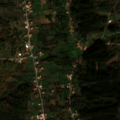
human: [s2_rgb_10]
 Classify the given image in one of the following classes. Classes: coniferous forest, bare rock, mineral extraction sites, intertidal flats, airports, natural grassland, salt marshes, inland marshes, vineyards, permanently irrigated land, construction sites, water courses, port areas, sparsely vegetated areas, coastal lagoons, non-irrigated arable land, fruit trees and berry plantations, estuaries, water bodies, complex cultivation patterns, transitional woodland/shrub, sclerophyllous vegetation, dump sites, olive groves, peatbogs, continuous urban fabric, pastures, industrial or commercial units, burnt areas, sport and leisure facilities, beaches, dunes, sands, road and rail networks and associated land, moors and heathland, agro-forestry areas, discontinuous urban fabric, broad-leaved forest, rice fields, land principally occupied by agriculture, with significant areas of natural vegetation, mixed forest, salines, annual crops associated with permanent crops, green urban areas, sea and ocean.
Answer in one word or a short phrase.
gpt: olive groves, complex cultivation patterns, land principally occupied by agriculture, with significant areas of natural vegetation, broad-leaved forest, transitional woodland/shrub